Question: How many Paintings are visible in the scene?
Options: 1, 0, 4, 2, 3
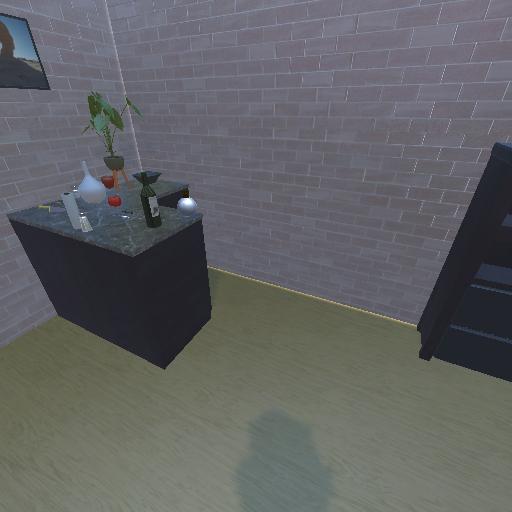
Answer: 1